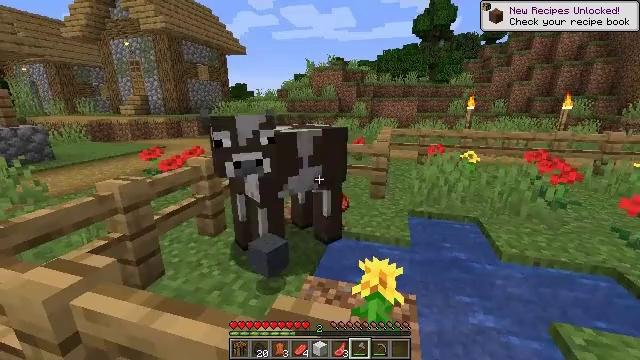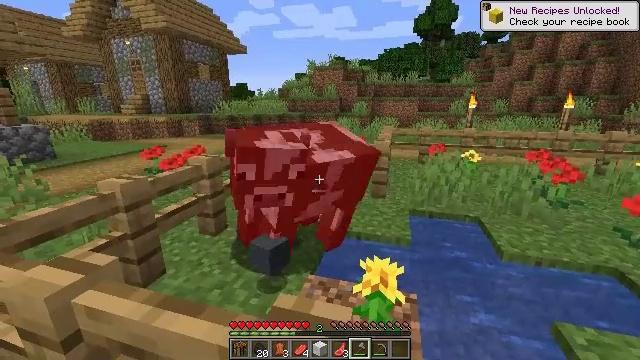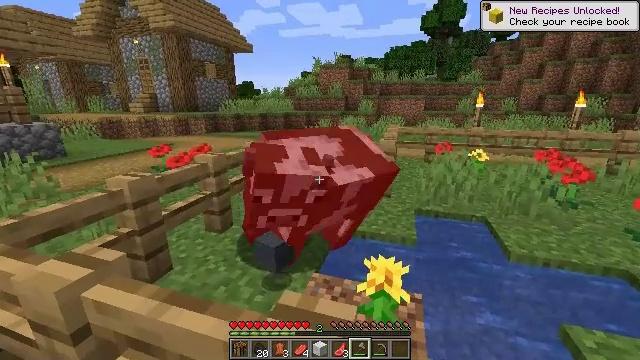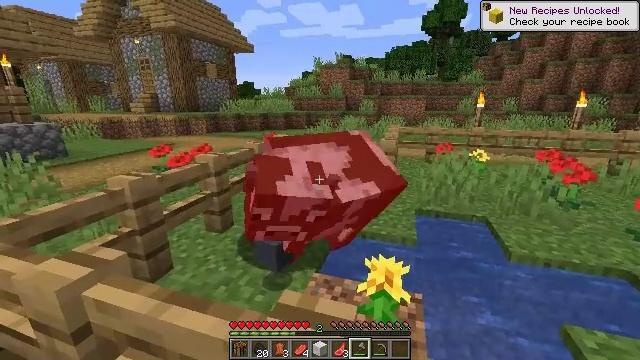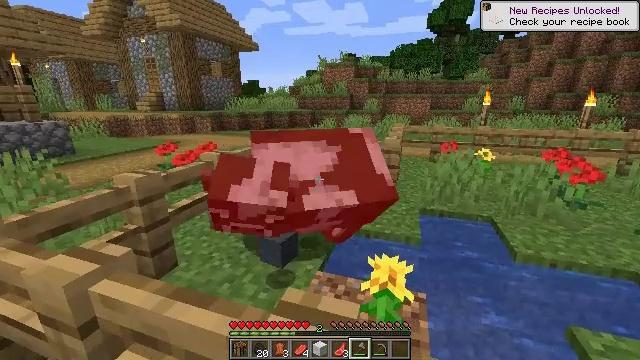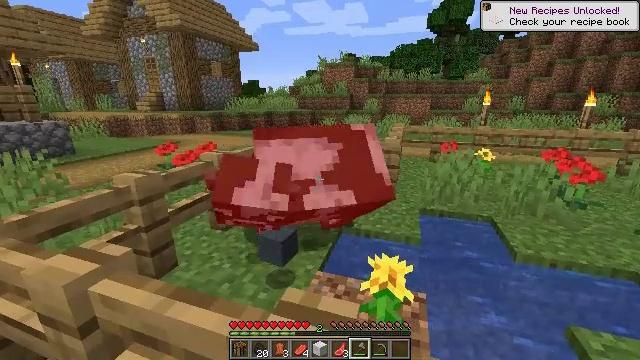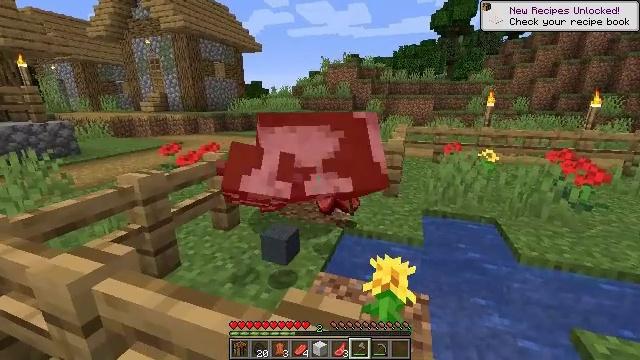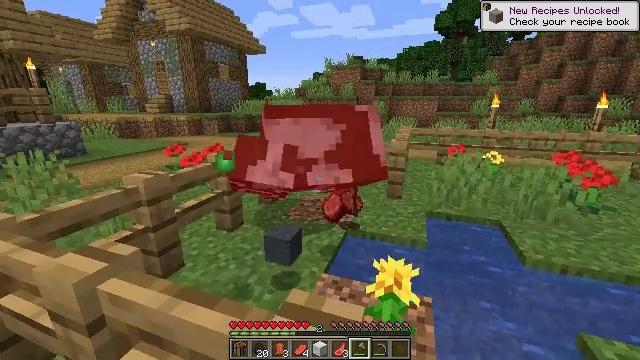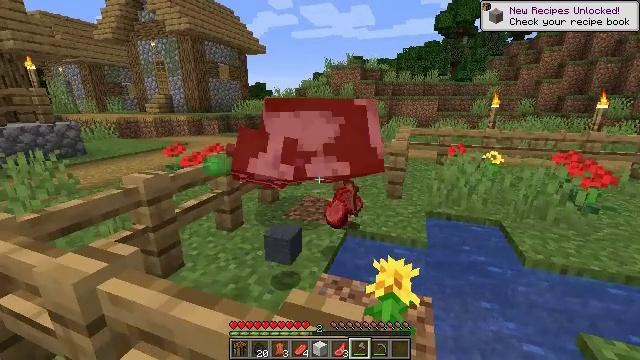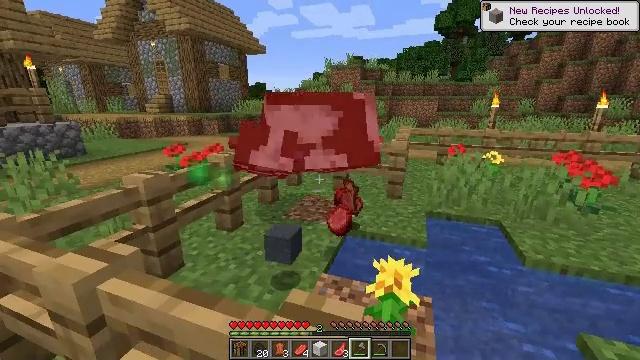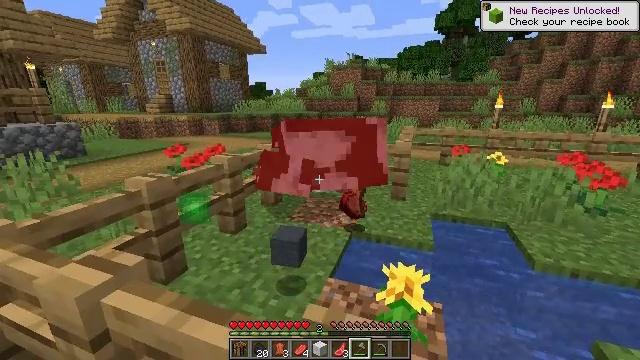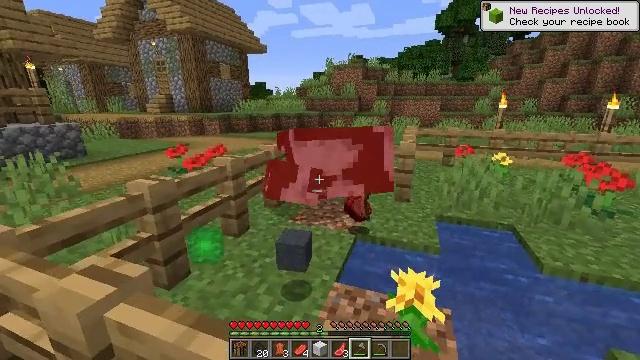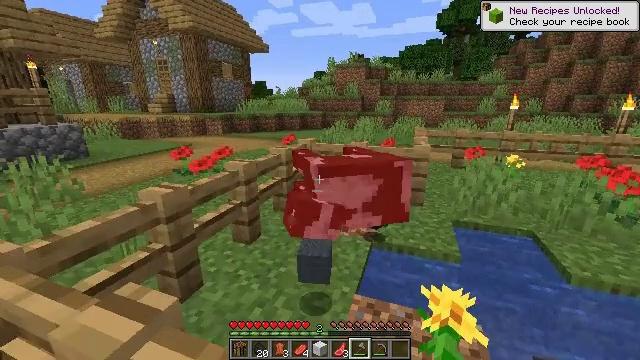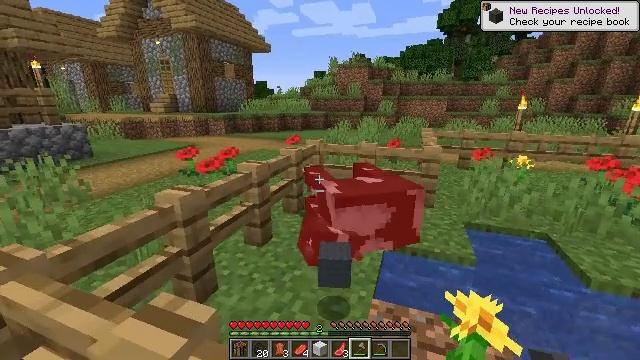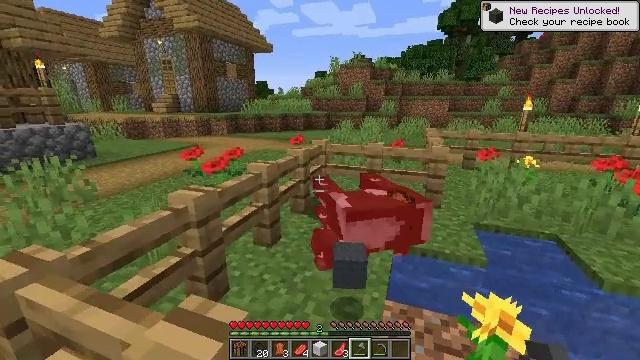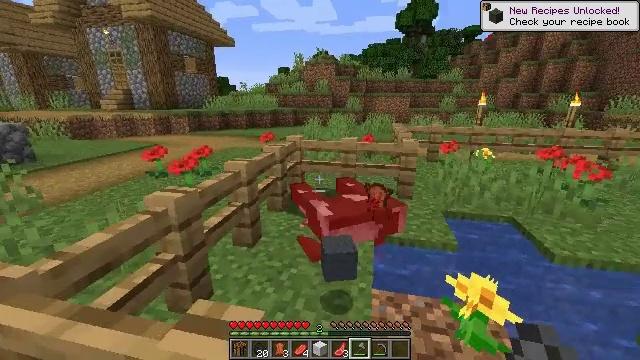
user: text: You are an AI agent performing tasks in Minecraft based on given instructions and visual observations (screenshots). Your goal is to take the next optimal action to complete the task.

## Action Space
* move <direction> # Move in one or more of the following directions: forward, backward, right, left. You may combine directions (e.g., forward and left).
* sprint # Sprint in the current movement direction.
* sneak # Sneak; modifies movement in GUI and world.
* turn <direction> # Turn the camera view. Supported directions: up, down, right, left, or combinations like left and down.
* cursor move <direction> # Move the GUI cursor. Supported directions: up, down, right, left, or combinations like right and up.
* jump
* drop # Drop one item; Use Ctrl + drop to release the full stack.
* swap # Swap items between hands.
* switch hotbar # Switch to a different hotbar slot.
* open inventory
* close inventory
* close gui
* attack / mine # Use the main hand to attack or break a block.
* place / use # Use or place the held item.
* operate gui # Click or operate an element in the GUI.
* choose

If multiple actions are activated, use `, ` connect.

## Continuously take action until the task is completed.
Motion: motion action
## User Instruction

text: Attack the oak fence to collect it.
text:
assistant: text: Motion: no_op
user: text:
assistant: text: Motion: turn left
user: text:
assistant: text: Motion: no_op
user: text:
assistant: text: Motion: no_op
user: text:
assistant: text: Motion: no_op
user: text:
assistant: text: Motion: no_op
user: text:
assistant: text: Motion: no_op
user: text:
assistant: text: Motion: no_op
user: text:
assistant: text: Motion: no_op
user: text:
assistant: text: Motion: move forward and move left
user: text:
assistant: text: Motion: move forward and move left
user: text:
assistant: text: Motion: move forward and move left
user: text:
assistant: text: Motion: move left
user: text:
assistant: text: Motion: move left
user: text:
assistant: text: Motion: move left, turn right
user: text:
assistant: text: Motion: turn right and down
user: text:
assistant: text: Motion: turn right
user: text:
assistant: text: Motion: turn right
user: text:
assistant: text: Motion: turn up
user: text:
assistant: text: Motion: move left
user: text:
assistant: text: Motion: move left
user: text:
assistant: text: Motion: move left
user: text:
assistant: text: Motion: move left
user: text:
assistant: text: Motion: move left
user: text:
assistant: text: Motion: move left, turn right
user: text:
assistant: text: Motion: move left, turn right
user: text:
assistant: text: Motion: move left, turn right
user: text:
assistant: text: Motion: move forward and move left
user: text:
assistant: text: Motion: move forward and move left, turn right
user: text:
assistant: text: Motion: move forward and move left, turn right